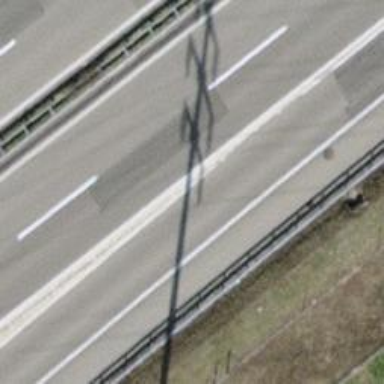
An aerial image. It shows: Asphalt motorway link.